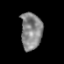
Tissue: prostate
Cell type: Myeloid cells
Senescence score: 0.3427
Nuclear area (px): 773
Mean DAPI intensity: 133.168